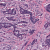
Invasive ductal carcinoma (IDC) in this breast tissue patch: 1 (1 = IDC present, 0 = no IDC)